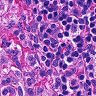
Metastatic tissue present: no